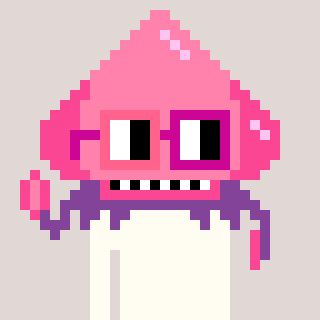
a pixel art character with square pink and red glasses, a squid-shaped head and a gunk-colored body on a warm background